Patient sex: F
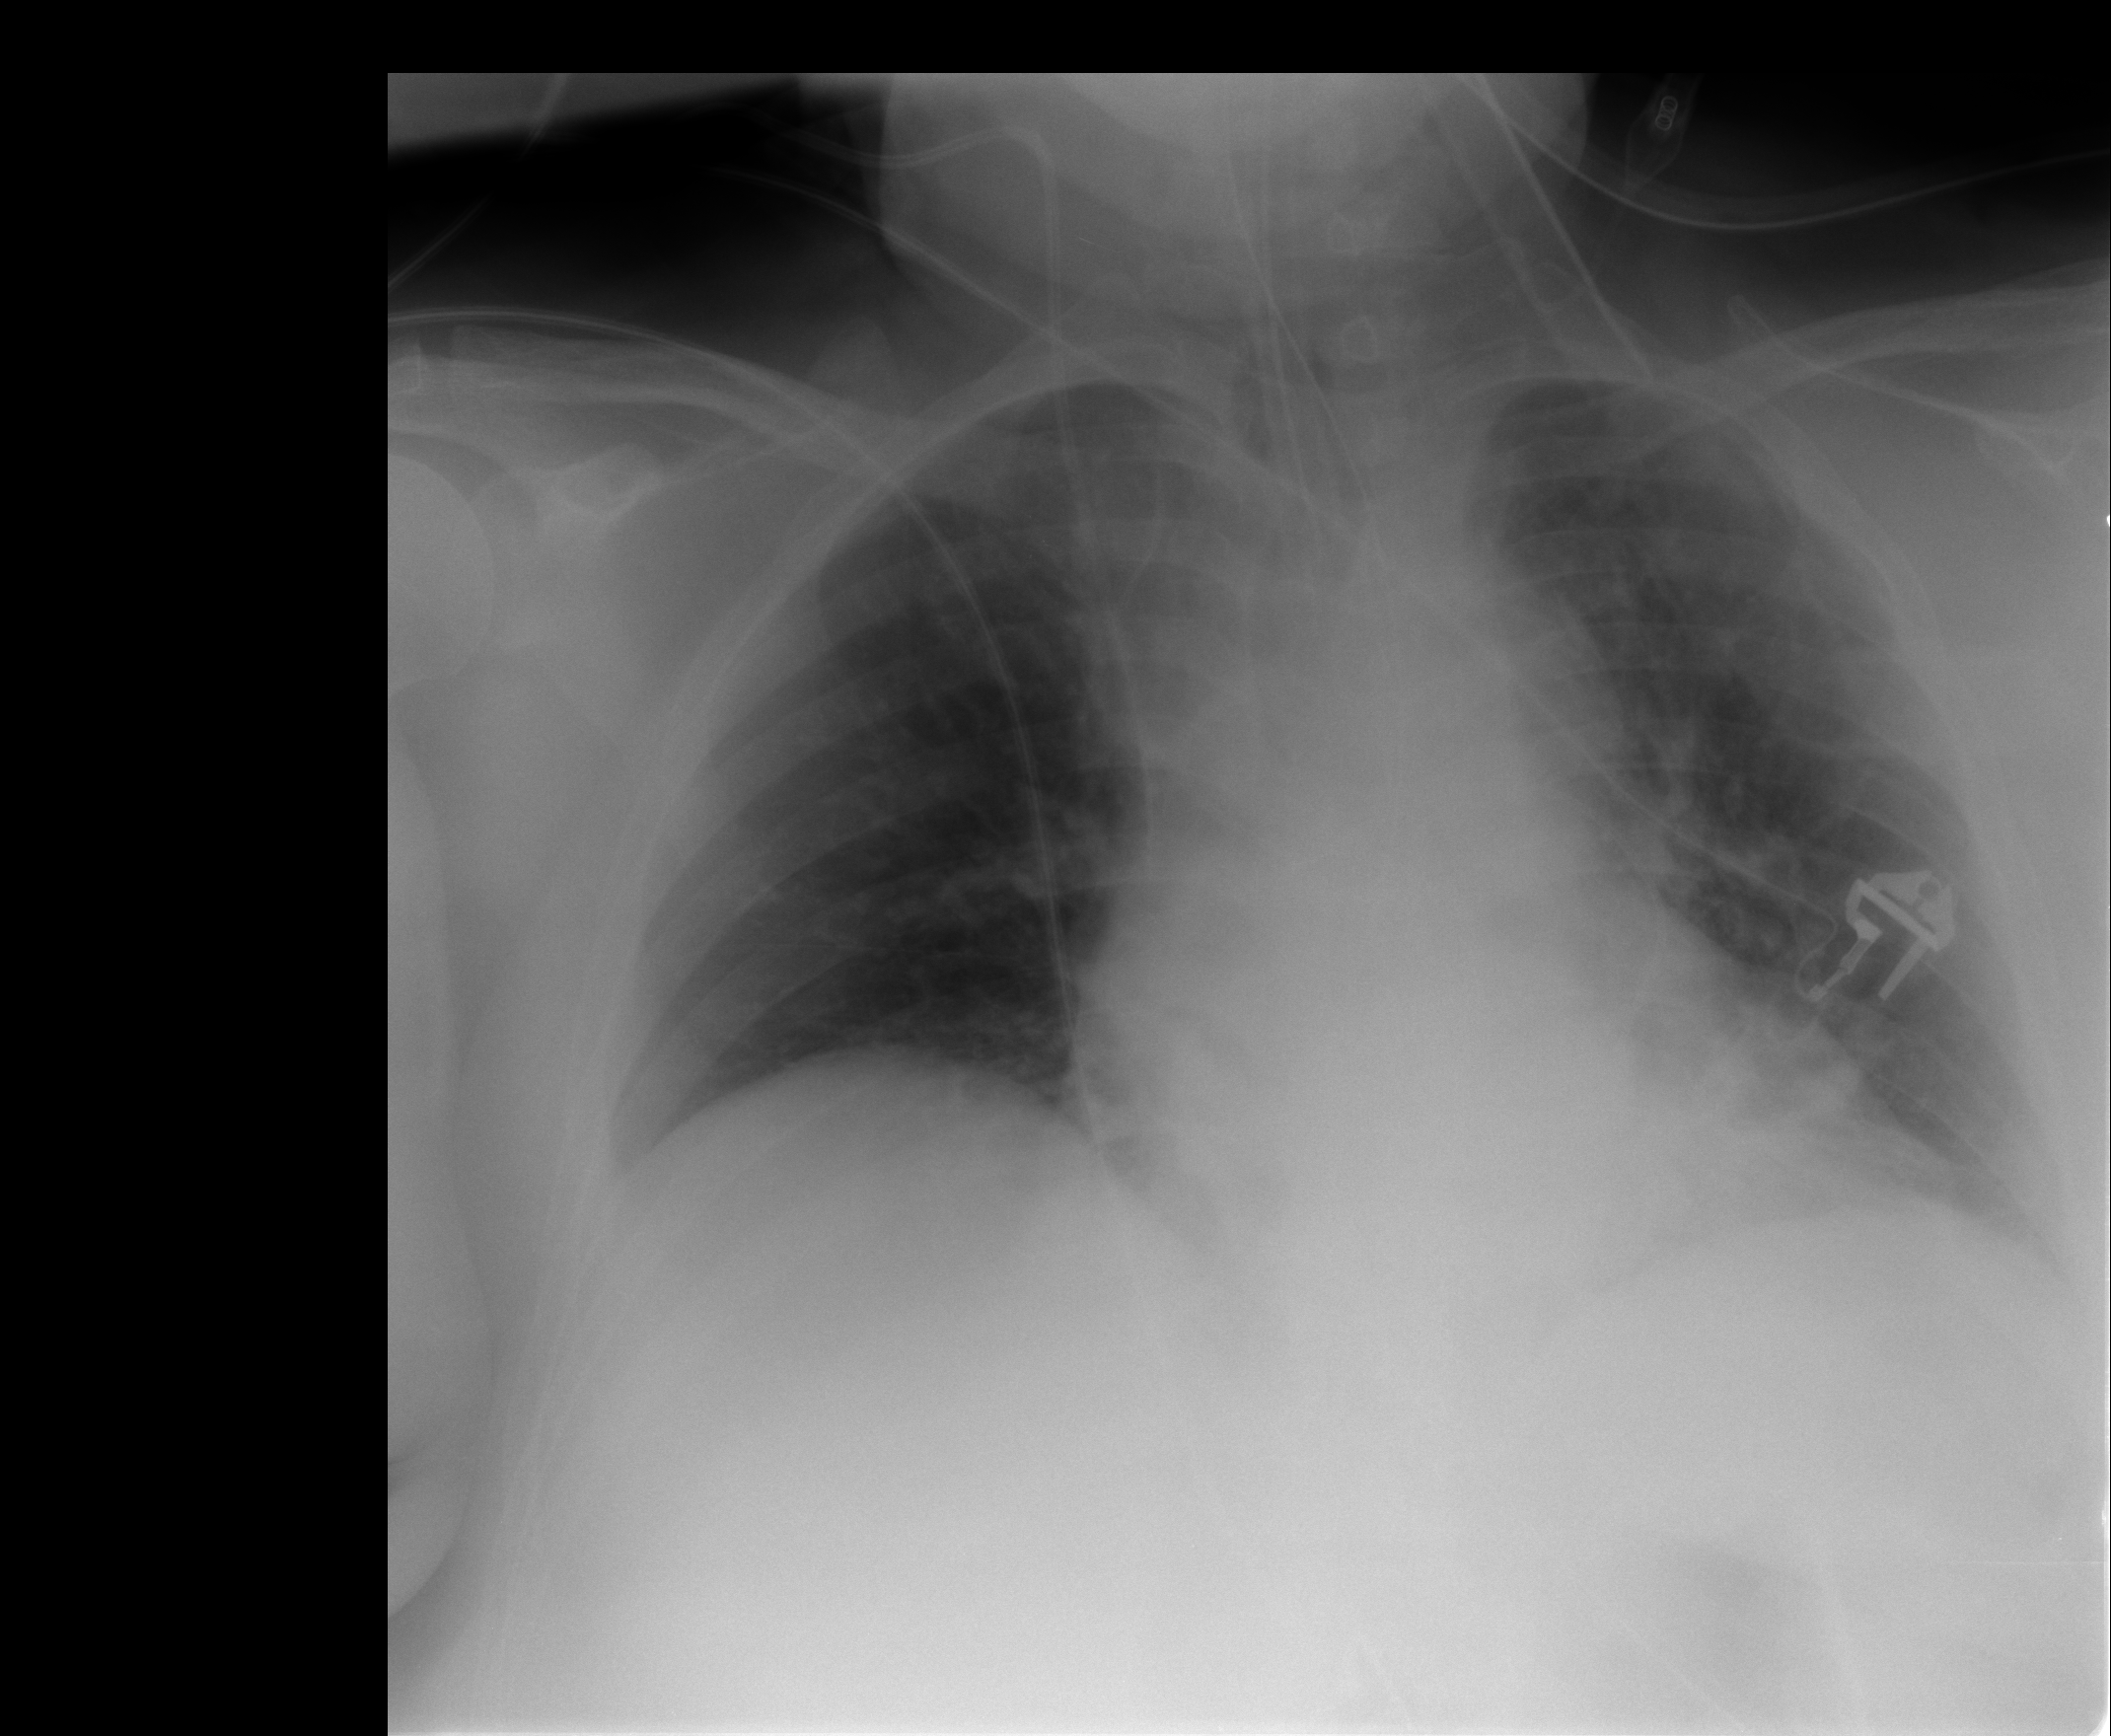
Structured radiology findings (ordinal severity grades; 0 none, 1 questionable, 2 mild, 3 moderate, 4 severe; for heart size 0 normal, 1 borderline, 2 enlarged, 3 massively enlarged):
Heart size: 2
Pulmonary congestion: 1
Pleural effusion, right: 1
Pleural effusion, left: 1
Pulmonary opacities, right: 0
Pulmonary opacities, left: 0
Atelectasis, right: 1
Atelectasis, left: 1